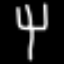
Label: fork